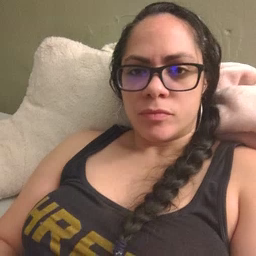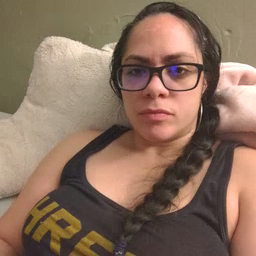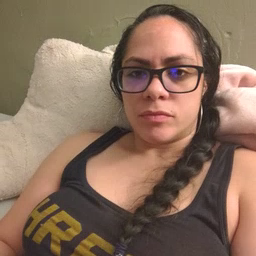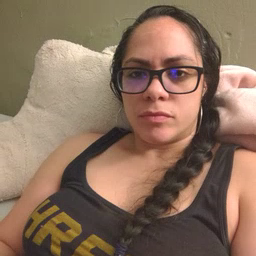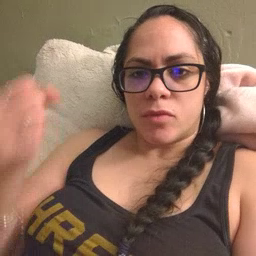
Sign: car